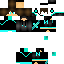
A male human skin with dark skin, wearing brown long hair dressed in a blue hoodie and black pants, featuring a closed mouth.